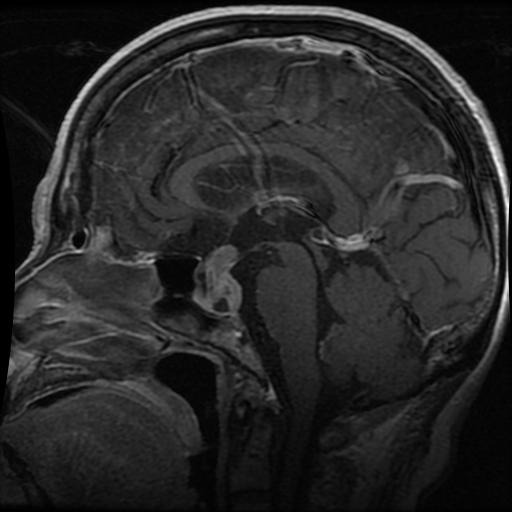
Label: pituitary